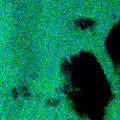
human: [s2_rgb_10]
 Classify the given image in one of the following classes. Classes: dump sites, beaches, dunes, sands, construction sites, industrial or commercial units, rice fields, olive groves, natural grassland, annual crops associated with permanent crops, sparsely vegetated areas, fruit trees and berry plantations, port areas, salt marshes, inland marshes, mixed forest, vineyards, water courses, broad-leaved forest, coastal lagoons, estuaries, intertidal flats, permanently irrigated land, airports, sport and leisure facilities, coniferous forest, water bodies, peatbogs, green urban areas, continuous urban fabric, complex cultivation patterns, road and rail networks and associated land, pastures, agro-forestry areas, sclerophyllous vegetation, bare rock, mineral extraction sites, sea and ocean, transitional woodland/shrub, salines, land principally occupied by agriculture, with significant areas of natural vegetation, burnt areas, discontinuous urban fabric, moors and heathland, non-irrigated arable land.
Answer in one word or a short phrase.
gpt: sea and ocean